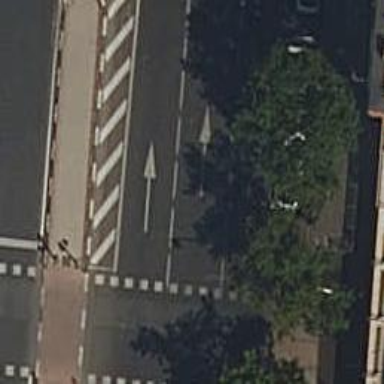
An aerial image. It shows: Traffic signals at road crossing.